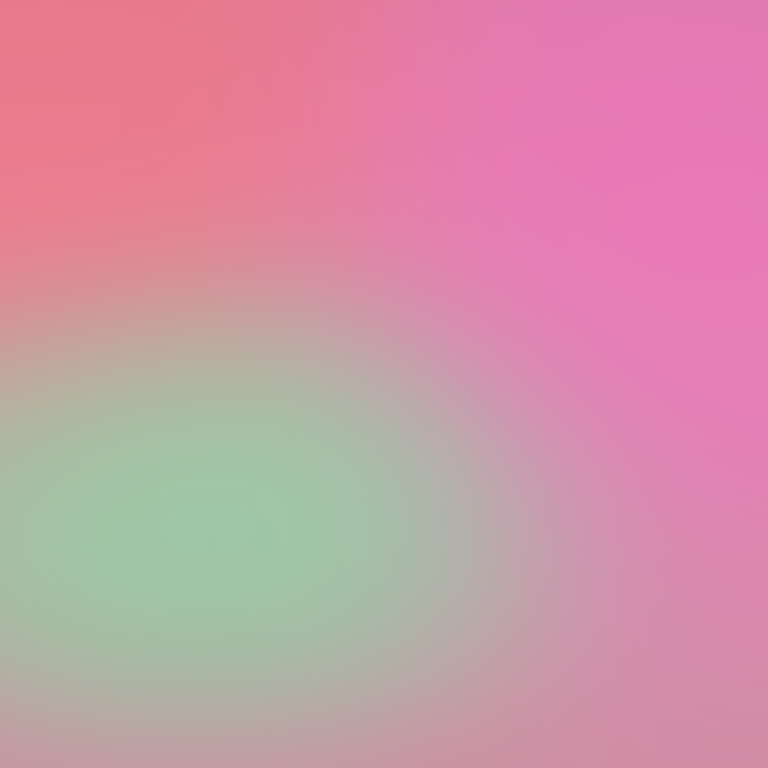
Abstract light effect, smooth gradient from soft pink to gentle mint, serene atmosphere, diffuse glow, no room, no furniture, no objects.